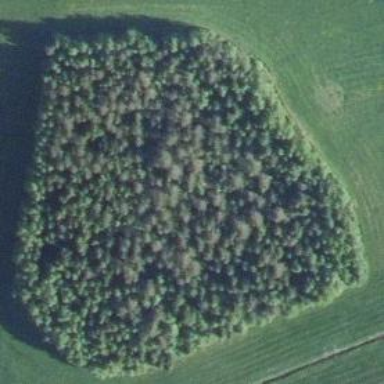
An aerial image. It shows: Forest dominated by needle-leaved trees.